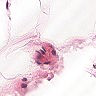
Metastatic tissue present: no